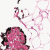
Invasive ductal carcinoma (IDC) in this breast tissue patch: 0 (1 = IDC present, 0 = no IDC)